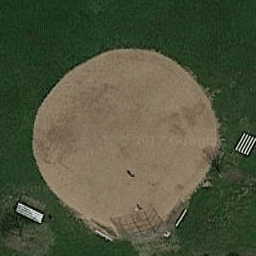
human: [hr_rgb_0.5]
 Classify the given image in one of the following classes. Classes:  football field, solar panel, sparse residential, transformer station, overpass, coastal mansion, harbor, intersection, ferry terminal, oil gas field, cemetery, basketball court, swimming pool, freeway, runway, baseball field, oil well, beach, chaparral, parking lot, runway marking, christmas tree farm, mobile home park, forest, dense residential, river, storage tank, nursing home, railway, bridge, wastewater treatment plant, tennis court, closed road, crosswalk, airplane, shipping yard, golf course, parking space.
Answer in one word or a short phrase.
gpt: baseball field